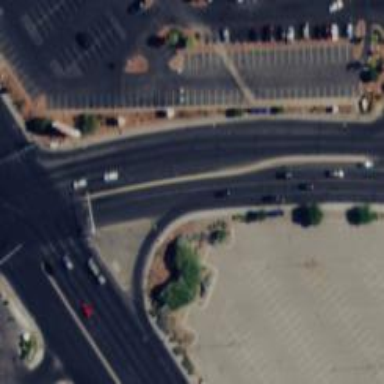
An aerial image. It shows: Primary link road with asphalt surface.